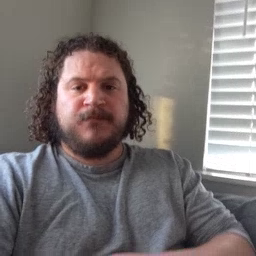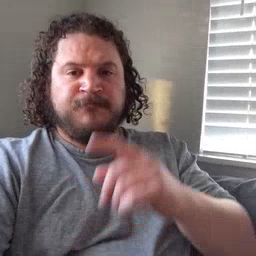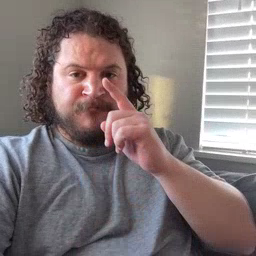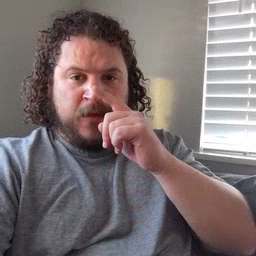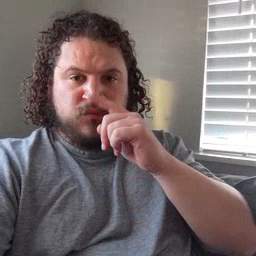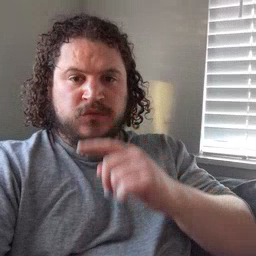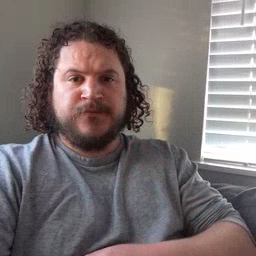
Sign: mouse